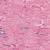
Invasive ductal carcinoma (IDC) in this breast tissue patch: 0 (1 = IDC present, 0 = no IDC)